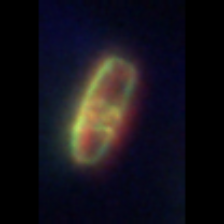
Taxon: Pennate
Group: Diatoms